Aerial crown-view tile of a tropical tree (Barro Colorado Island, Panama), acquired 20250124:
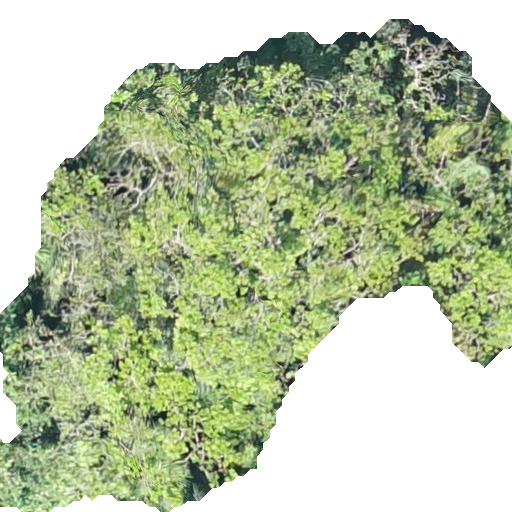
Species: Anacardium excelsum
GBIF accepted scientific name: Anacardium excelsum
Crown area: 267.646 m²